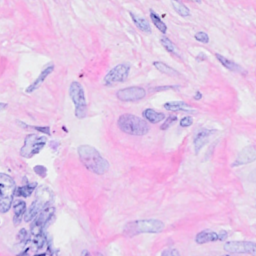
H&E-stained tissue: Breast